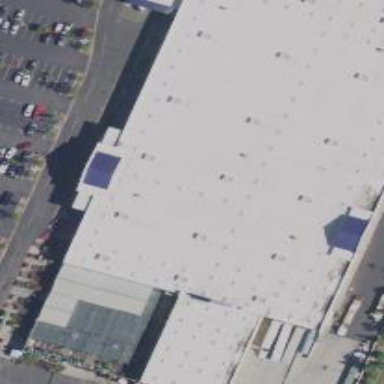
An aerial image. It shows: Retail building.